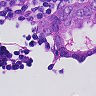
Metastatic tissue present: yes